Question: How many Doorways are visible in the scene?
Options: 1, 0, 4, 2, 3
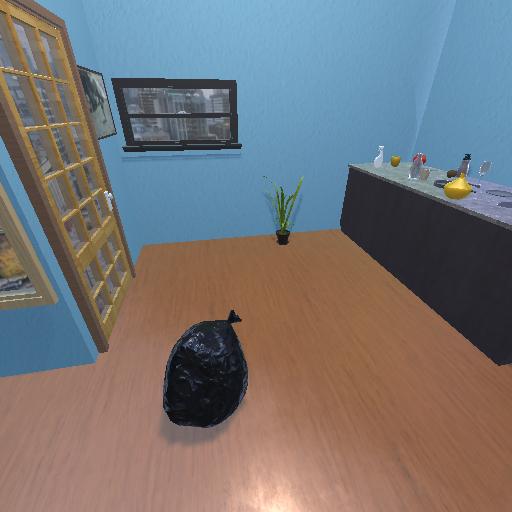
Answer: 1